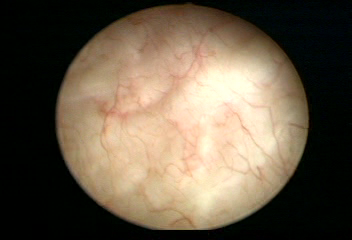
Modality: WLC
Class: Normal mucosa
Bladder cancer association: No